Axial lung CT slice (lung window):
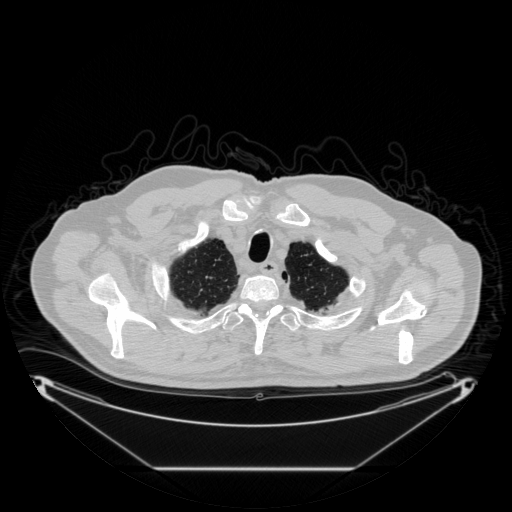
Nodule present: no